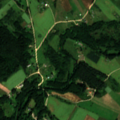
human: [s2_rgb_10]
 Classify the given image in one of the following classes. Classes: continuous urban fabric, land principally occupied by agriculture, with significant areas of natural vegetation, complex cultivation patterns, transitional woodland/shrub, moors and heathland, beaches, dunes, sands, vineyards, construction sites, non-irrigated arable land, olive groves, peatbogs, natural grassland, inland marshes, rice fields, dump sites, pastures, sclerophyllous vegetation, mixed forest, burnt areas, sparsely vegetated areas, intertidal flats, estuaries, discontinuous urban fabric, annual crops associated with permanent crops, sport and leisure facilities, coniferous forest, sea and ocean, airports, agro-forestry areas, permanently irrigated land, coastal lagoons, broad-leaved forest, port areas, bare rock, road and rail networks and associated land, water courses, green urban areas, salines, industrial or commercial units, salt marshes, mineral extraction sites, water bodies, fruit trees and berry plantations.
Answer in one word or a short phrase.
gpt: non-irrigated arable land, complex cultivation patterns, land principally occupied by agriculture, with significant areas of natural vegetation, broad-leaved forest, coniferous forest, mixed forest